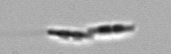
Label: Pseudo-nitzschia